Question: I need to add a string property to a 'DataGridViewTextBoxColumn': to do this I've created my custom column:
'''
public class MhsDataGridViewTextBoxColumn : DataGridViewTextBoxColumn
{
public string TableName { get; set; }
public MhsDataGridViewTextBoxColumn()
{
this.CellTemplate = new DataGridViewTextBoxCell();
}
}
'''
and in the columns editor appears correctly:

but if I press ok and save the column properties, the new property is not saved and each time I open the columns editor the 'TableName' property is blank..
is there a simple way to store the custom properties?
thanks
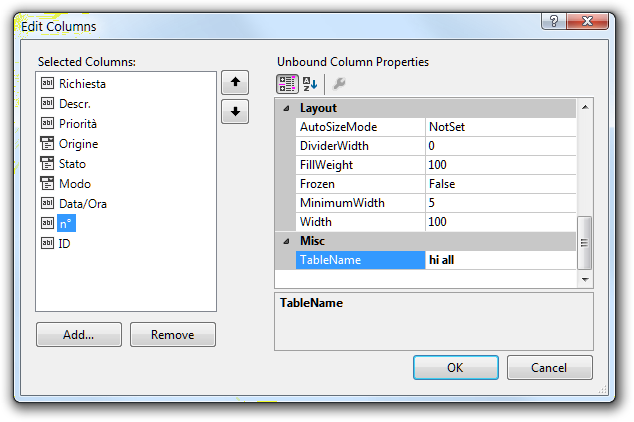
Answer: I believe you are required to override the Clone function in order for that to work:
'''
public override object Clone() {
var column = base.Clone() as MhsDataGridViewTextBoxColumn;
if (column != null) {
column.TableName = this.TableName;
}
return column;
}
'''